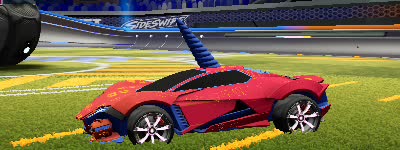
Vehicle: werewolf